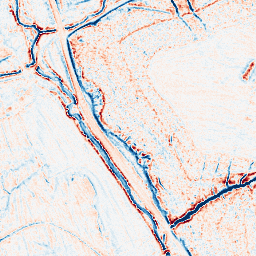
Category: edge_preserving
Decomposition family: anisotropic_diffusion
Decomposition parameters: iterations: 10
kappa: 50
gamma: 0.15
Upsampling method: sinc_hamming
Upsampling parameters: scale: 4
kernel_size: 8
Upsampling scale: 4